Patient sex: M
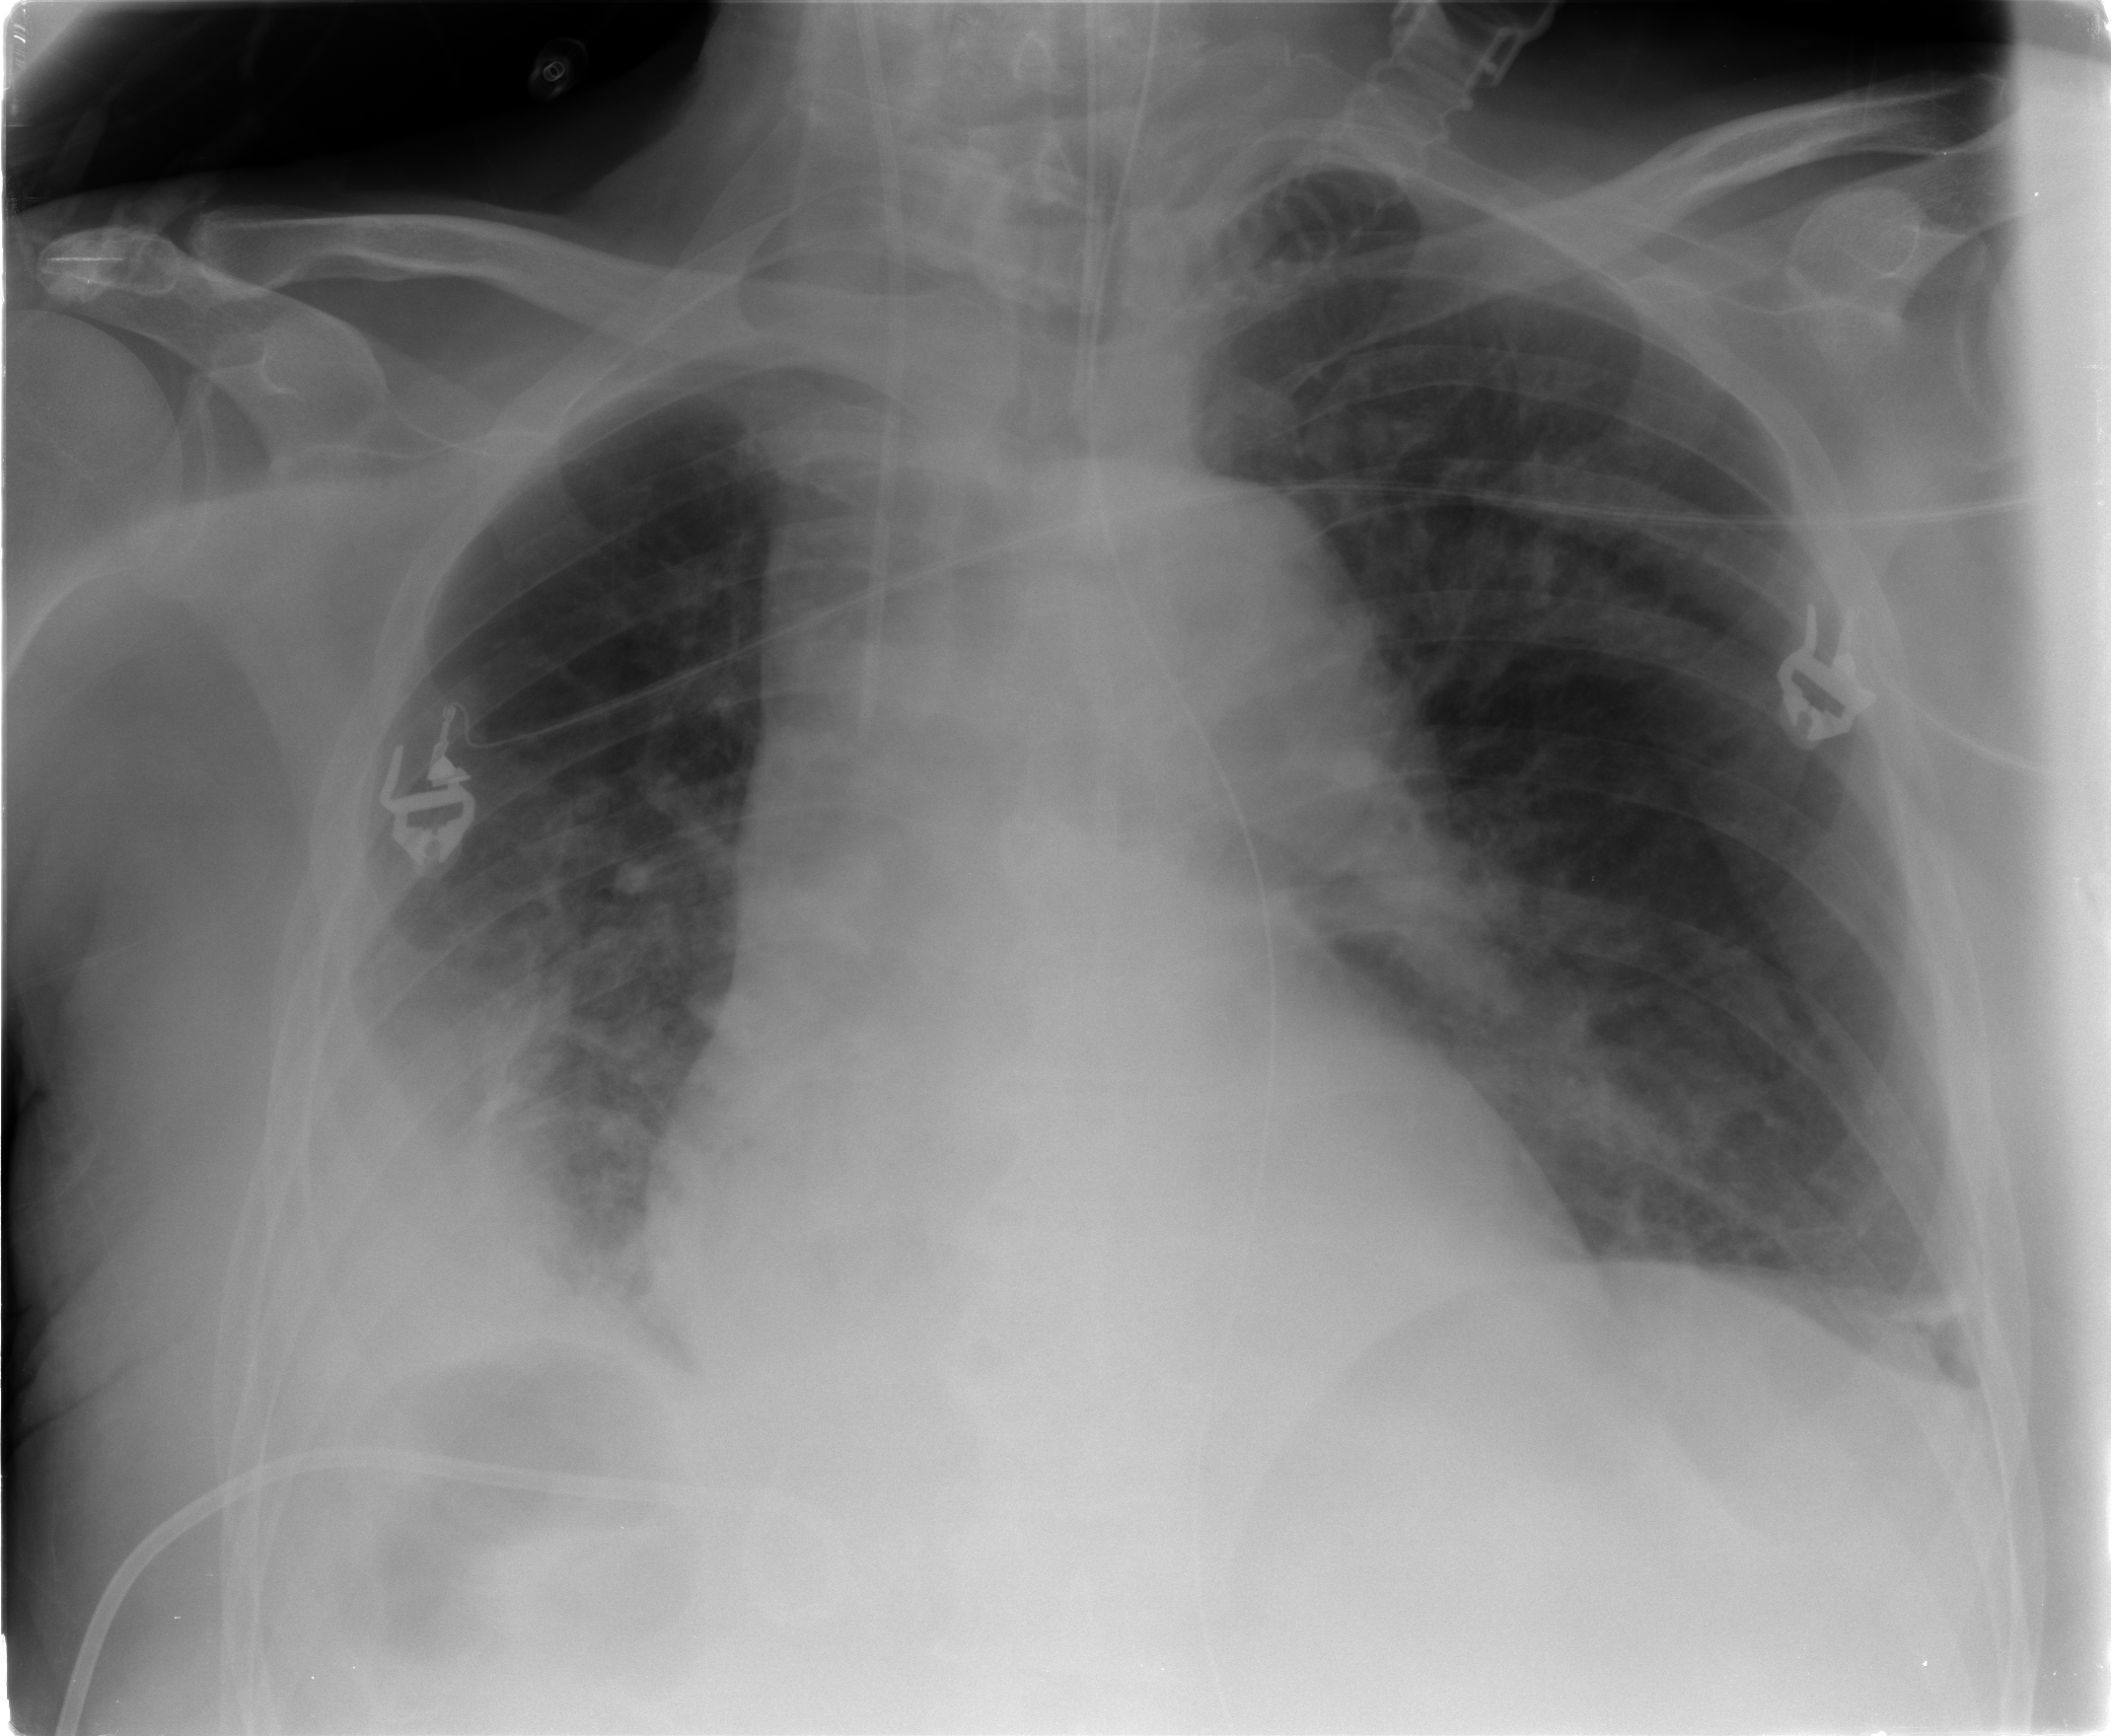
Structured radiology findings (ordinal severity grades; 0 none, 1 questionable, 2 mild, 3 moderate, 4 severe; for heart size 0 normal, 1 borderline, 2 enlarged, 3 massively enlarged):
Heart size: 2
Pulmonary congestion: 2
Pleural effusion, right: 3
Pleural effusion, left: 2
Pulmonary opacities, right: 2
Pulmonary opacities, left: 2
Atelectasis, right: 2
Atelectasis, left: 2